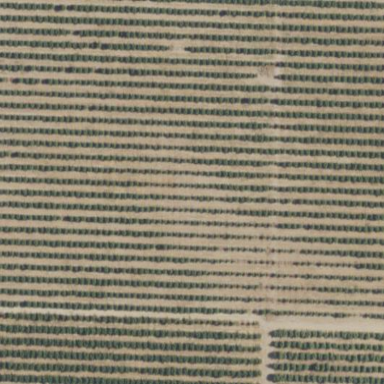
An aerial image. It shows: Vineyard growing grapes.